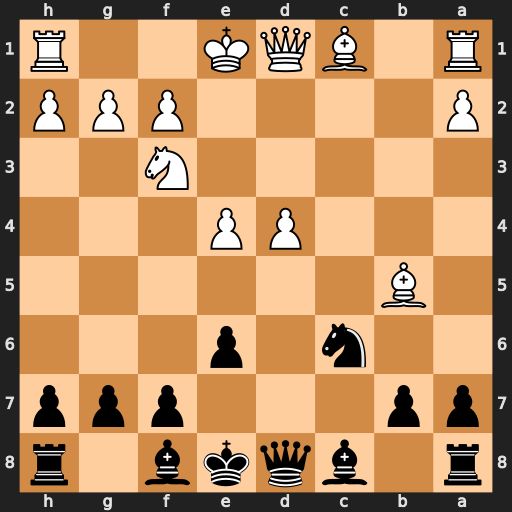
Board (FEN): r1bqkb1r/pp3ppp/2n1p3/1B6/3PP3/5N2/P4PPP/R1BQK2R
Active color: b
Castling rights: KQkq
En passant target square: -
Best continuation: Qa5+ Bd2 Qxb5